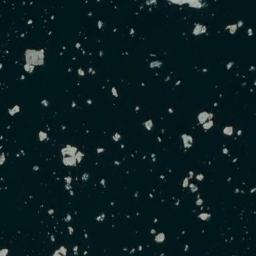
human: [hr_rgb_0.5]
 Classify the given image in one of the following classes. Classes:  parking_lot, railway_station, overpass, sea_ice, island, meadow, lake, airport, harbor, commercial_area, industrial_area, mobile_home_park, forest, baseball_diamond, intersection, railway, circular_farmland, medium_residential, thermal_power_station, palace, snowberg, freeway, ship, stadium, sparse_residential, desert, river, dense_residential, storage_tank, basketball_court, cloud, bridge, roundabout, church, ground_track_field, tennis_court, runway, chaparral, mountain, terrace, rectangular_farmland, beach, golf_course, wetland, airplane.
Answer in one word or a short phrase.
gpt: sea_ice